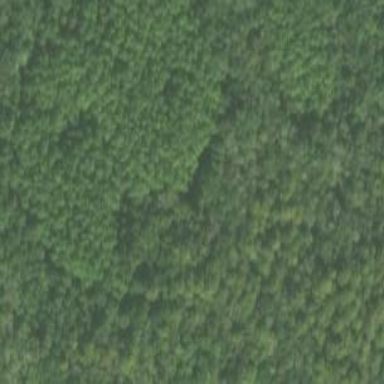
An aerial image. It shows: Forest with needle-leaved trees.